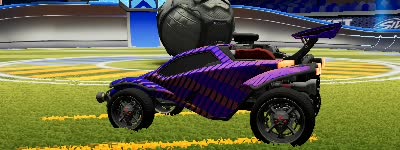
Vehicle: octane